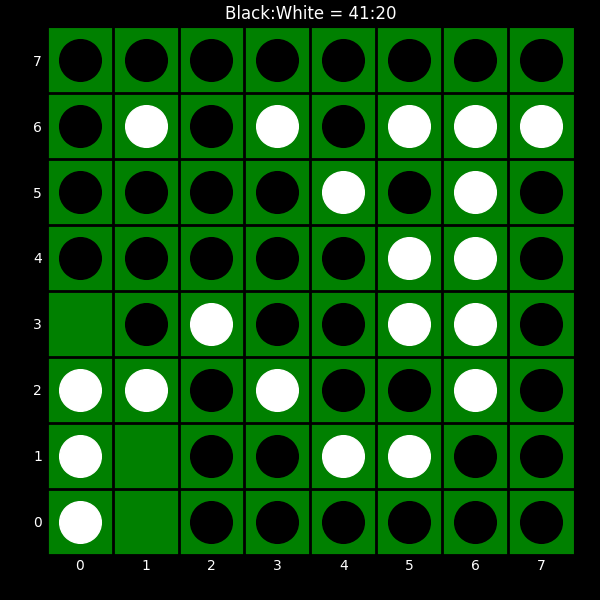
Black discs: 41
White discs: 20